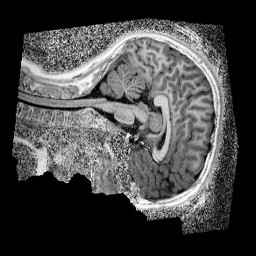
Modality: UNIT1_denoised
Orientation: sagittal
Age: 11
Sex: female
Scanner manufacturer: siemens
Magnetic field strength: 3 T
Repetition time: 4 s
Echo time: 0.00299 s